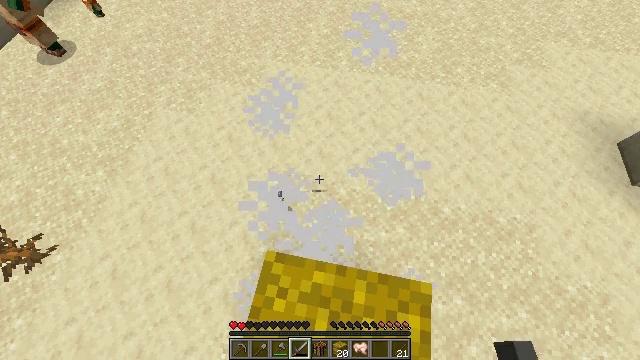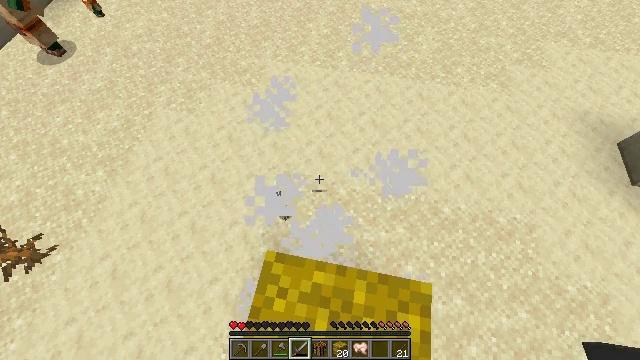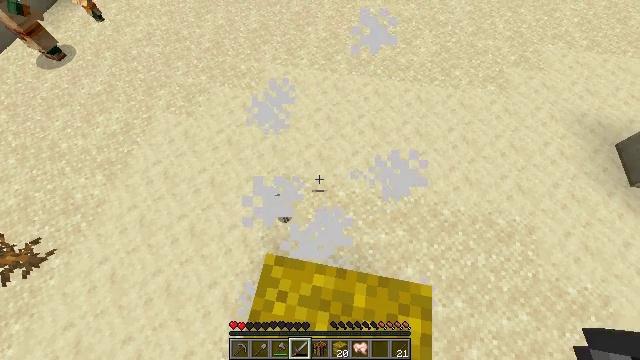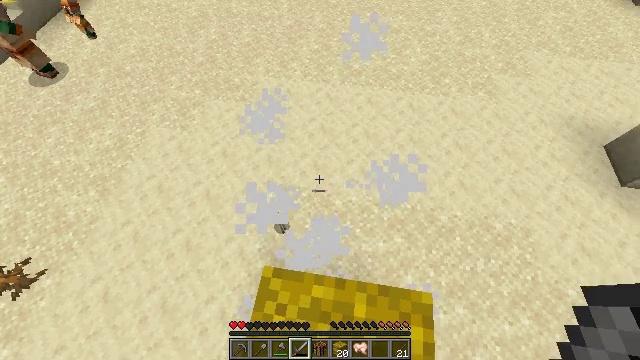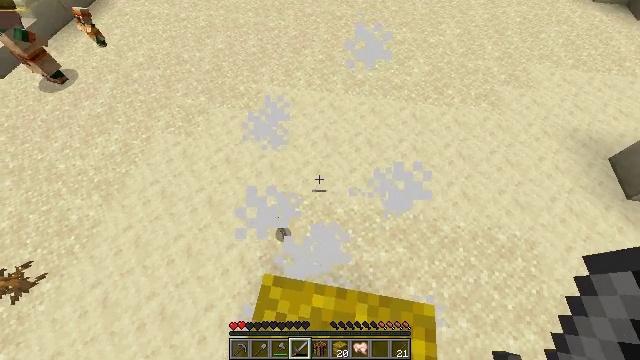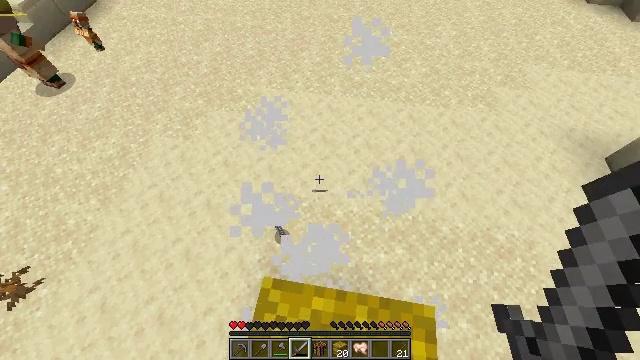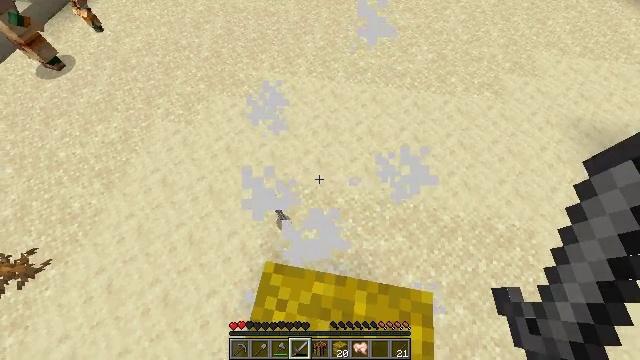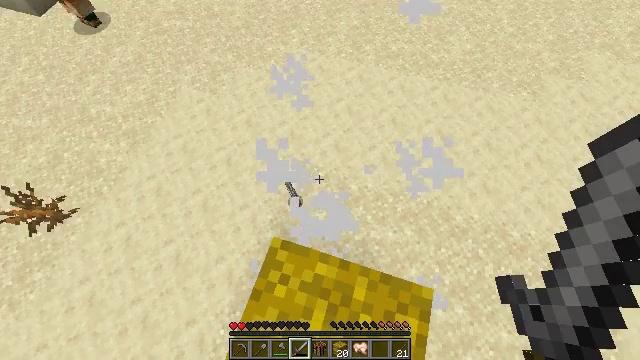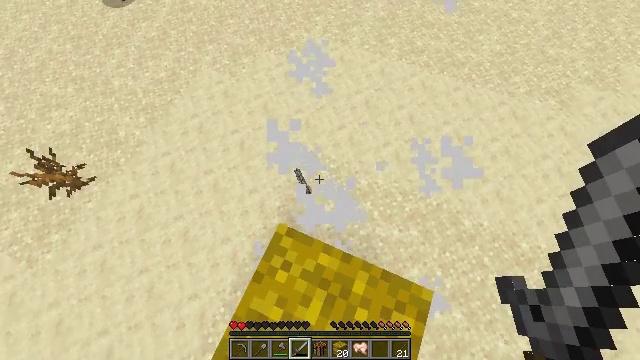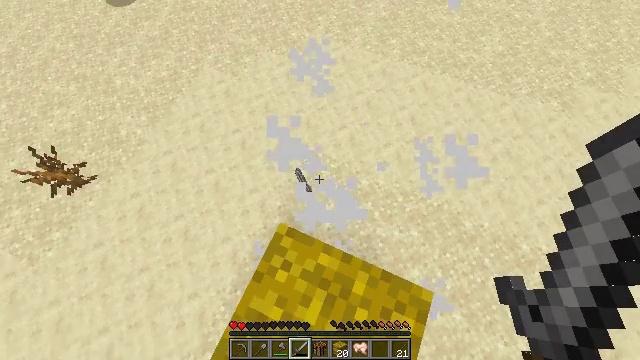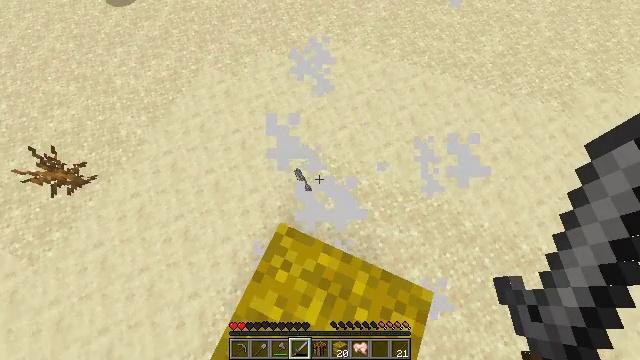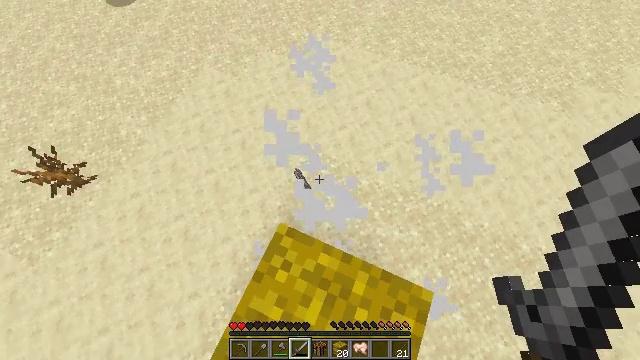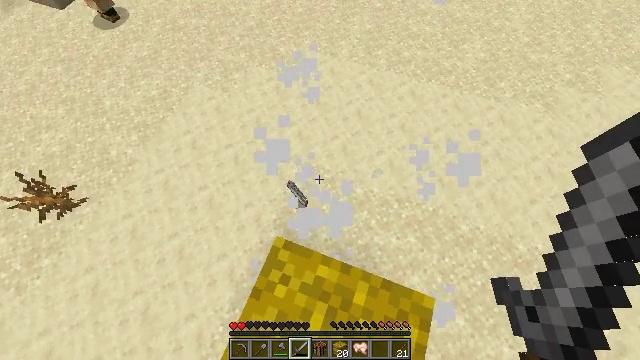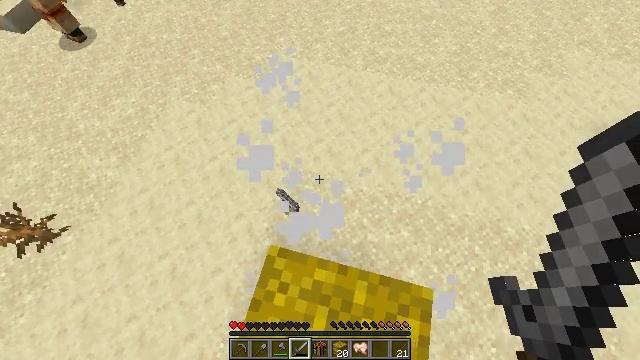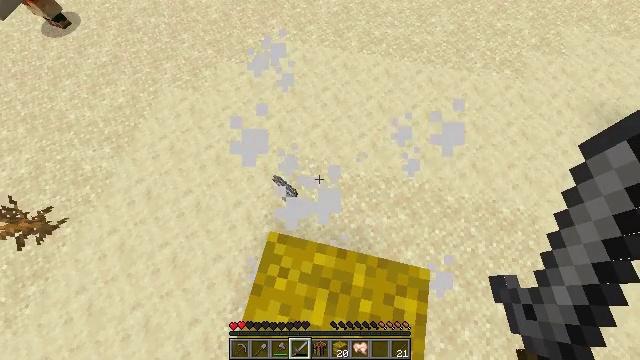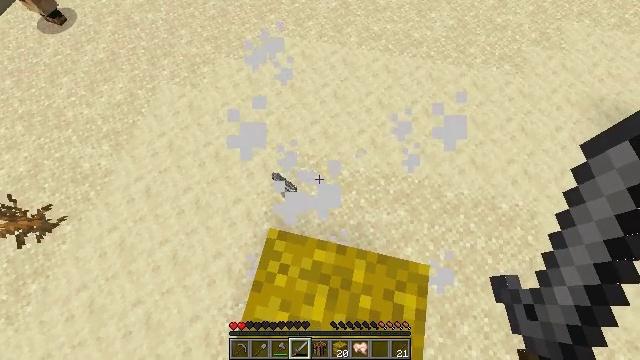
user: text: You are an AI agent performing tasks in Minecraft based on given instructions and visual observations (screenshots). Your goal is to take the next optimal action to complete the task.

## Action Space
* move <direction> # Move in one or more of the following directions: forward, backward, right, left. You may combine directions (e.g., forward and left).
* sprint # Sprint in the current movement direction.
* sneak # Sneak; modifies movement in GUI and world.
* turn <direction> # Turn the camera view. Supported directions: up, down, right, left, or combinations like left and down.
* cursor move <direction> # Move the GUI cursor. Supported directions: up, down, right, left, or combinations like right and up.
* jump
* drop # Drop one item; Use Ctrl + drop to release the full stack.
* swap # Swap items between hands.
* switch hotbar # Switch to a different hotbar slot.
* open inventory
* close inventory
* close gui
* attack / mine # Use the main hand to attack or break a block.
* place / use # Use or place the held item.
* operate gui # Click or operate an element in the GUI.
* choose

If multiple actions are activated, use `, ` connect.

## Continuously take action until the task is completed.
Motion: motion action
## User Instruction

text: Harvest hay blocks from the village.
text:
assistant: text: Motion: no_op
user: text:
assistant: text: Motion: no_op
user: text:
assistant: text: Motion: turn right and up
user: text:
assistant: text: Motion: turn left and up
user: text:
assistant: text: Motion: no_op
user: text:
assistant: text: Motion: turn down
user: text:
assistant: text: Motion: turn left and down
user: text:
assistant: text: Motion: turn left and down
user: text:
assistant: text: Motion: no_op
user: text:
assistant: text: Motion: no_op
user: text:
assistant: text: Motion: no_op
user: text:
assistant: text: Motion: turn right and up
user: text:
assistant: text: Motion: turn right
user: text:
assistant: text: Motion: turn right and down
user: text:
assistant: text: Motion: no_op
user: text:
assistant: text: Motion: no_op
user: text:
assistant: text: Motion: no_op
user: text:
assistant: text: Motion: no_op
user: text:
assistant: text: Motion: no_op
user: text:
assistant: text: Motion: no_op
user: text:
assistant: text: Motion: no_op
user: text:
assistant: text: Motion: turn left
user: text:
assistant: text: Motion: no_op
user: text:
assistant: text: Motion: no_op
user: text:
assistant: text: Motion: move forward and move right
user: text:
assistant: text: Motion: move forward and move right
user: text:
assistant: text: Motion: move forward and move right, turn left and up
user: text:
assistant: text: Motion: move forward and move right, turn left and up
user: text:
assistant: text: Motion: move forward and move right, turn left and up
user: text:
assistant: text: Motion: move forward and move right, turn left and up